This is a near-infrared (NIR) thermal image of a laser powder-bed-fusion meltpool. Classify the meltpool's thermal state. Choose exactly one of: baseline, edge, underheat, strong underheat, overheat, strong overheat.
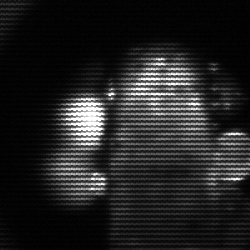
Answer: strong underheat